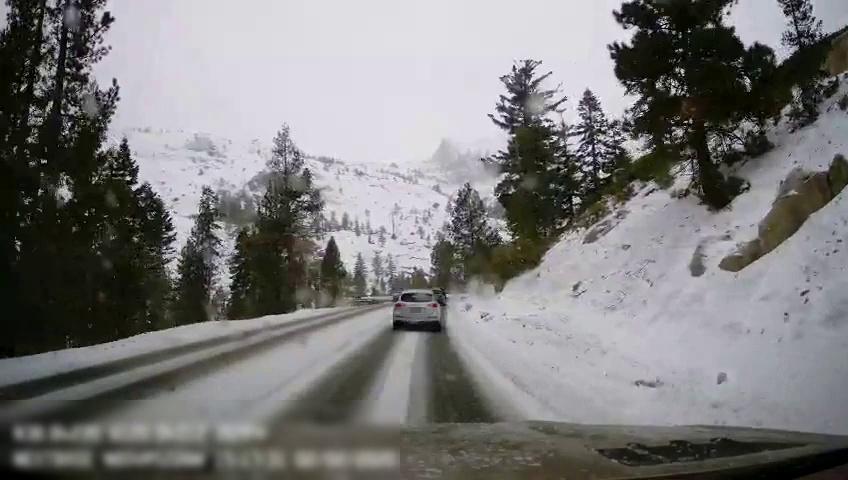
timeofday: Day
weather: Snowy
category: Drivable Space
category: Vehicles | Car
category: Vehicles | Car